Question: Bootstrap may be having some issues with the way they render their form select control.
Refer to the picture below to see what I mean.
The code couldn't be any simpler, which tells me that the fix may be outside of Bootstrap itself. This is my code
HTML
'''
<div class="col-sm-4">
<select>
<option>- Jump To -</option>
<option>Option 1</option>
<option>Option 2</option>
<option>Option 3</option>
<option>Option 4</option>
</select>
<button class="btn btn-green btn-go">GO</button>
</div>
'''
CSS
'''
select {
color: lighten(@pss-black, 30%);
-webkit-box-sizing: border-box;
-moz-box-sizing: border-box;
box-sizing: border-box;
width: 230px;
height: 32px;
padding: 0 34px 0 10px;
border: 1px solid lighten(@pss-black, 80%);
-webkit-border-radius: 0;
border-top-left-radius: 5px;
border-top-right-radius: 5px;
border-bottom-left-radius: 5px;
border-bottom-right-radius: 5px;
font-size: 1em;
background: @pss-white url('@{img-path}bg_select.png') no-repeat 100% 50%;
-webkit-appearance: none;
-moz-appearance: none;
letter-spacing: normal;
'''
}
Anyone knows how to make FF and IE look like Chrome?...If possible, no additional plugins. I am trying to build this with minimal script/images use (mostly pure css in the bootstrap framework)

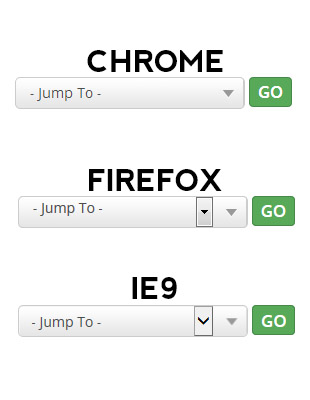
Answer: Well, I figured it out. I hope this helps someone else. Apparently, no one knew this in Dream.in.Code or Codeproject either. Here it goes.
First thing first...You need head.min.js <URL>
Head.js acts as a modernizer, but you can actually identify each browser by its name and tell it that while you are applying a class to an element, you actually want them "separately" to do something different.
This is the isolated code I used for FF and IE *mind you, I am using .less. So adjust accordingly for you CSS front end devs
'''
/* ++++ Styles for IE Browser Compatibility ++++ */
html.ie select {
padding: 4px 5px 4px 10px !important;
background: lighten(@pss-black, 65%) !important;
background:url(data:image/svg+xml;base64,PD94bWwgdmVyc2lvbj0iMS4wIiA/Pgo8c3ZnIHhtbG5zPSJodHRwOi8vd3d3LnczLm9yZy8yMDAwL3N2ZyIgd2lkdGg9IjEwMCUiIGhlaWdodD0iMTAwJSIgdmlld0JveD0iMCAwIDEgMSIgcHJlc2VydmVBc3BlY3RSYXRpbz0ibm9uZSI+CiAgPGxpbmVhckdyYWRpZW50IGlkPSJncmFkLXVjZ2ctZ2VuZXJhdGVkIiBncmFkaWVudFVuaXRzPSJ1c2VyU3BhY2VPblVzZSIgeDE9IjAlIiB5MT0iMCUiIHgyPSIwJSIgeTI9IjEwMCUiPgogICAgPHN0b3Agb2Zmc2V0PSIwJSIgc3RvcC1jb2xvcj0iI2VhZWFlYSIgc3RvcC1vcGFjaXR5PSIxIi8+CiAgICA8c3RvcCBvZmZzZXQ9IjEwMCUiIHN0b3AtY29sb3I9IiNmZGZkZmQiIHN0b3Atb3BhY2l0eT0iMSIvPgogIDwvbGluZWFyR3JhZGllbnQ+CiAgPHJlY3QgeD0iMCIgeT0iMCIgd2lkdGg9IjEiIGhlaWdodD0iMSIgZmlsbD0idXJsKCNncmFkLXVjZ2ctZ2VuZXJhdGVkKSIgLz4KPC9zdmc+) !important;
background: -ms-linear-gradient(top, #eaeaea 0%,#fdfdfd 100%) !important;
background: linear-gradient(to bottom, #eaeaea 0%,#fdfdfd 100%) !important;
filter: progid:DXImageTransform.Microsoft.gradient( startColorstr='#eaeaea', endColorstr='#fdfdfd',GradientType=0 ) !important;
}
/* ++++ Styles for Firefox Compatibility ++++ */
@-moz-document url-prefix() {
select {
padding: 4px 5px 4px 10px !important;
text-indent: 0.01px;
text-overflow: '';
}
}
/* ++++ Removes the alt="..." on top of the image in Firefox ++++ */
.ui-datepicker-trigger{
color:transparent;
}
'''
HAPPY CODING!!